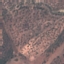
Label: PermanentCrop